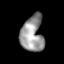
Tissue: skin
Cell type: Epithelial cells
Senescence score: 0.1771
Nuclear area (px): 794
Mean DAPI intensity: 151.105